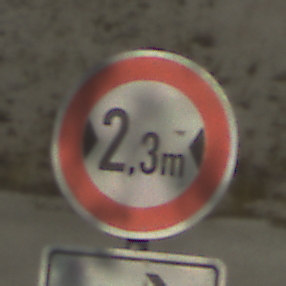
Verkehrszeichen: TatsaechlicheBreite2Komma3
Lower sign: RichtungsangabeDurchPfeile5
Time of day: MorningAfternoon
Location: Outdoor (Beach)
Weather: PartlyCloudy
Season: NotSpecified
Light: Natural